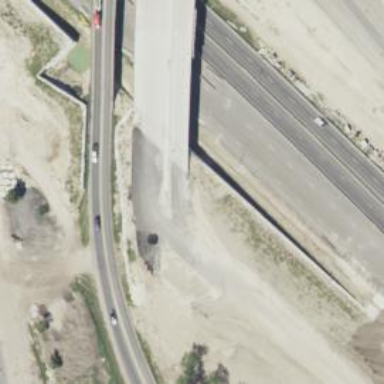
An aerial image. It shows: Secondary link road.